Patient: sex M, age 58
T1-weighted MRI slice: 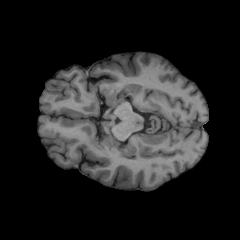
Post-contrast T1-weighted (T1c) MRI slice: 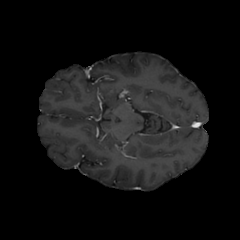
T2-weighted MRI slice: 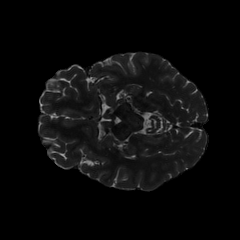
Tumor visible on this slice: no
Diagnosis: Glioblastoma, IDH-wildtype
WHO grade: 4